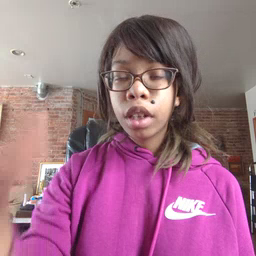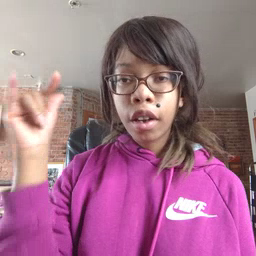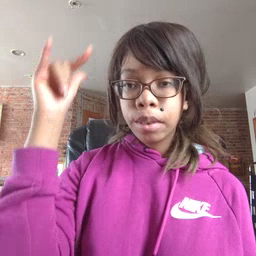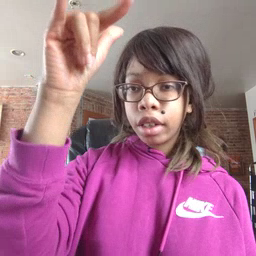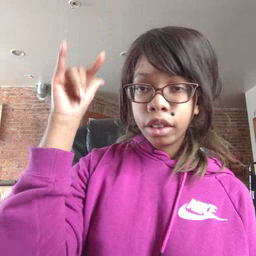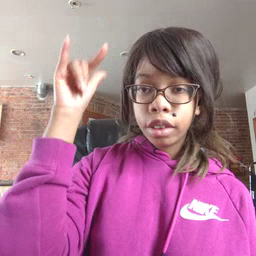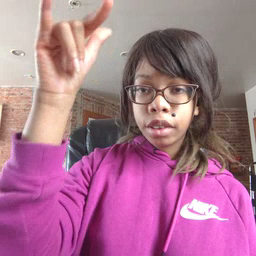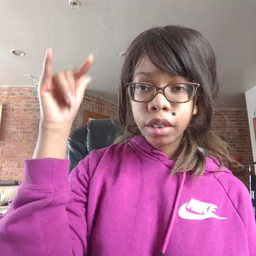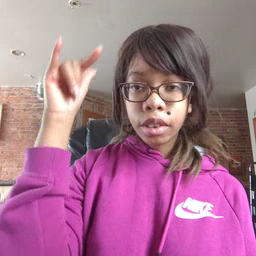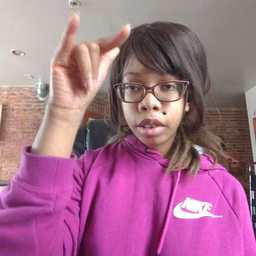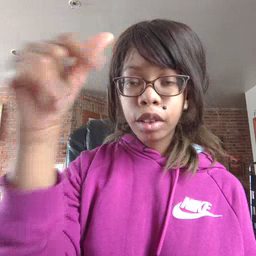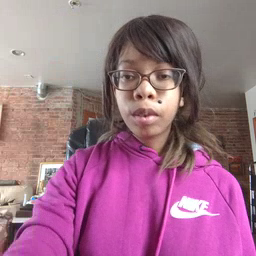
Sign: airplane